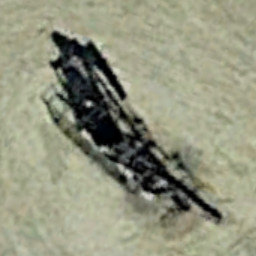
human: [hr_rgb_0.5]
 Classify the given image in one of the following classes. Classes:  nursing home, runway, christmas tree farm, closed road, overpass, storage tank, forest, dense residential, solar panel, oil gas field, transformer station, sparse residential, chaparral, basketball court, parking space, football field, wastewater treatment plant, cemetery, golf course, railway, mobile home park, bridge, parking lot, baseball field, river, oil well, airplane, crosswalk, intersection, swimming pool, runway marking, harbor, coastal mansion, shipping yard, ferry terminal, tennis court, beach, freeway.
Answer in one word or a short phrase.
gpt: oil well